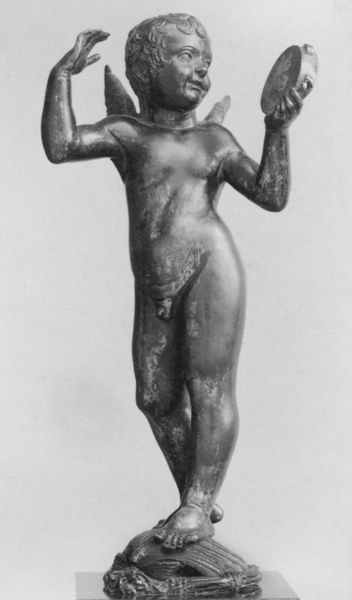
Titel: Putten vom Taufbrunnen
Künstler: Donatello
Standort: Siena, Baptisterium (EU - I - Toskana)
Schlagwörter: flügel, nackt, tanz, arme, gesicht, sockel, instrument, figur, stehend, locken, schultern, engel, putto, skulptur, statue, beine, lächeln, füße, bauch, bronze, junge, penis, knabe, trommel, männlich, hüfte, eros, leicht, muschel, amor, drehung, tamburin, schelle, hande, pimmel, tamborin, jüngliing